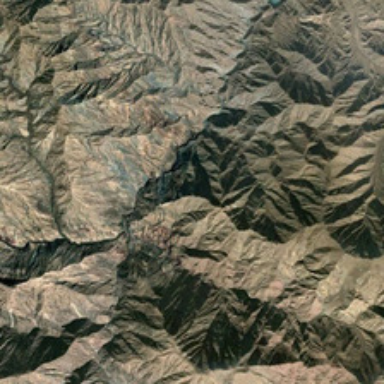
It is a large piece of yellow mountain .